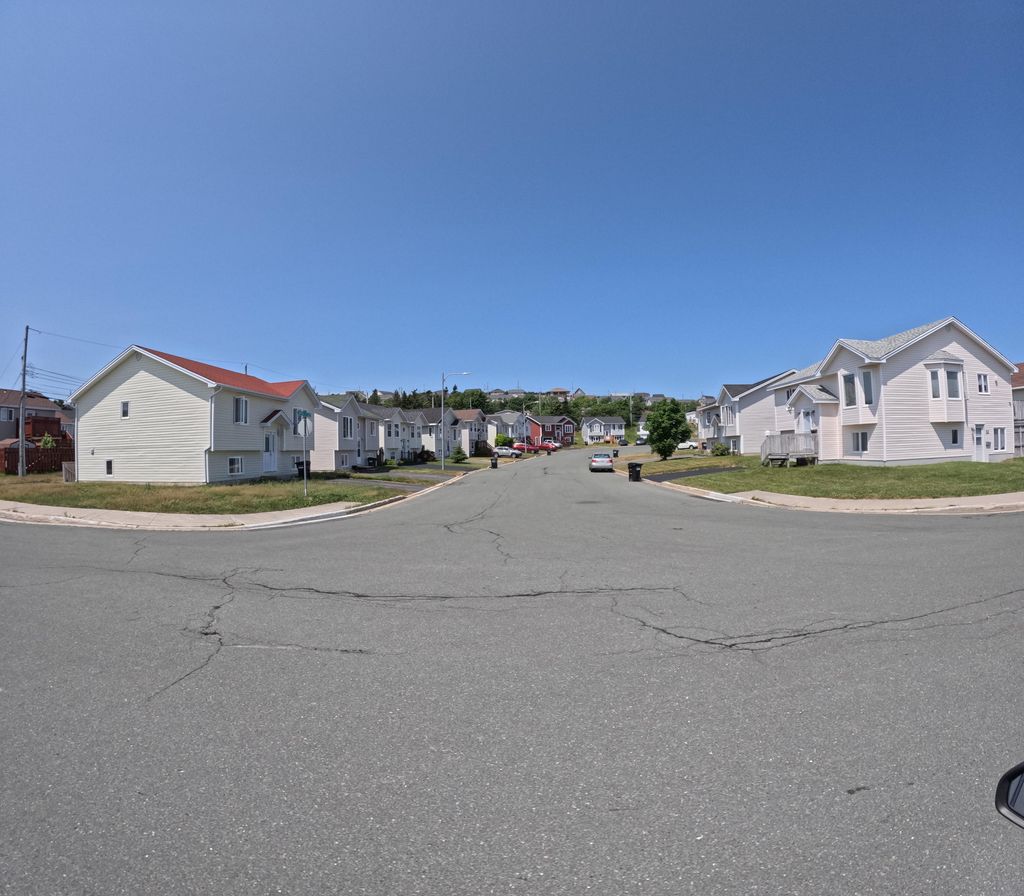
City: st_johns